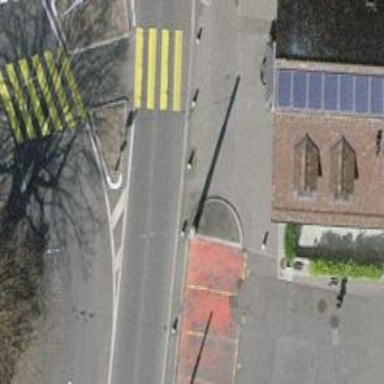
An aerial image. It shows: Concrete bollard.